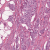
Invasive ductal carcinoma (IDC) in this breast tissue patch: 1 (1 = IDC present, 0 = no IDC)